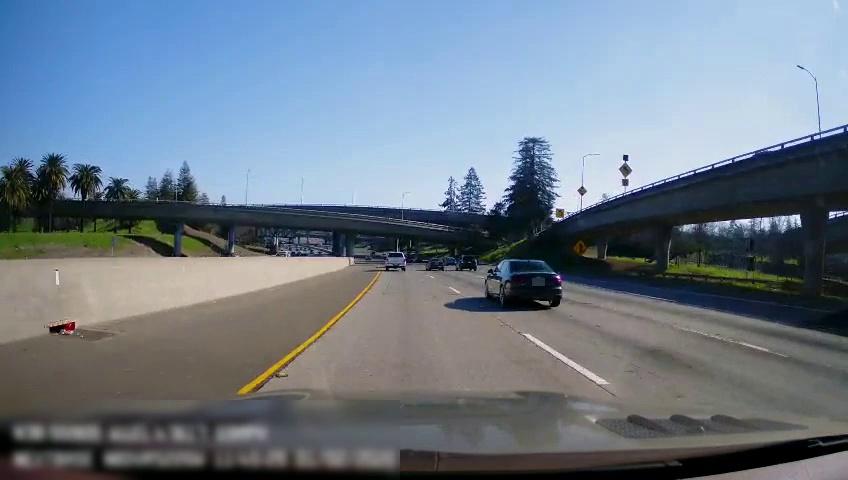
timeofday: Day
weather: Sunny
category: Drivable Space
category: Vehicles | Car
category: Drivable Space
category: Vehicles | Truck
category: Vehicles | SUV
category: Vehicles | Car
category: Vehicles | Car
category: Vehicles | Car
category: Lanes | Current Lane
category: Lanes | Current Lane
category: Lanes | Alternate Lane
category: Lanes | Alternate Lane
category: Lanes | Alternate Lane
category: Traffic | Signs
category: Traffic | Signs
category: Traffic | Signs
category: Traffic | Signs
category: Traffic | Signs
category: Traffic | Signs